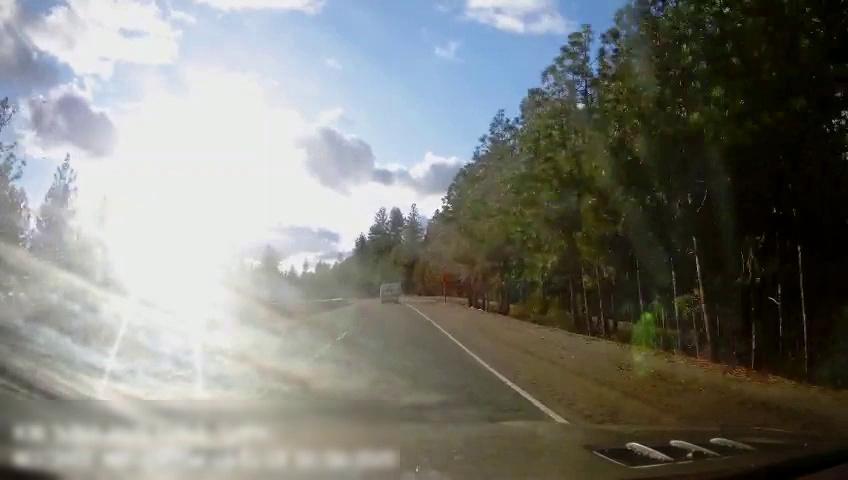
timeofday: Day
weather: Sunny
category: Drivable Space
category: Vehicles | Van
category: Lanes | Current Lane
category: Lanes | Current Lane
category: Traffic | Signs